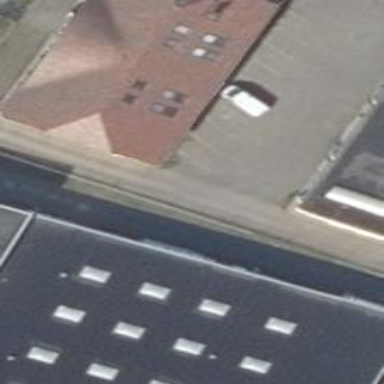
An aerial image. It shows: Commercial building.